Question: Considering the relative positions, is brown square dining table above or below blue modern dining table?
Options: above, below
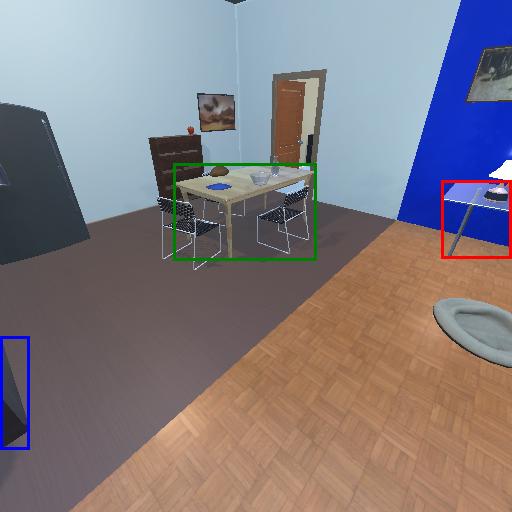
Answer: above